Question: Are there situations where an SVG '<text>' element's 'dominant-baseline' style will be ignored?
I have two '<text>' labels in two different parts of my SVG. The 'dominant-baseline: central' applied to one works without issue (for example, when I open it up in Chrome's web inspector and change the value, the element moves around as I would expect it to), but it does not seem to affect the other (ex, changing the style's value from the web inspector doesn't change the position of the element).
Is there any reason this could be?
Here is a screenshot of the relevant code:

(I'll post a fiddle demonstrating the problem if I can figure out how to reproduce it)
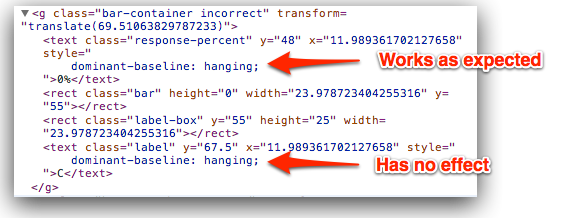
Answer: The culprit was an errant 'display: inline' that the '.label' was inheriting from its HTML counterpart.
The fix:
'''
svg.label {
display: block;
}
'''